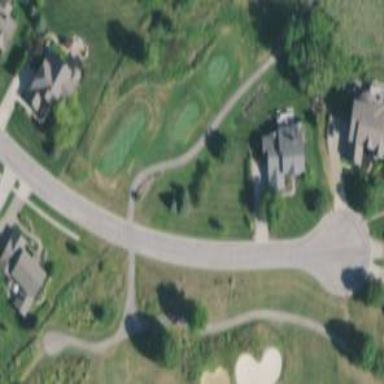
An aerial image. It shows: Service road used as golf cart path.